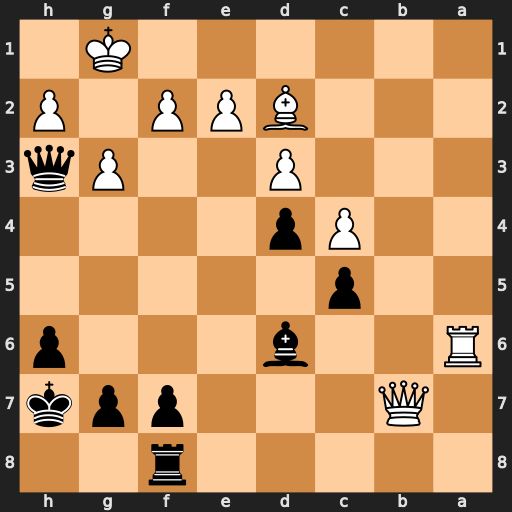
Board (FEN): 5r2/1Q3ppk/R2b3p/2p5/2Pp4/3P2Pq/3BPP1P/6K1
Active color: b
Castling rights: -
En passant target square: -
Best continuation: Rb8 Qxb8 Bxb8